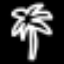
Label: palm tree